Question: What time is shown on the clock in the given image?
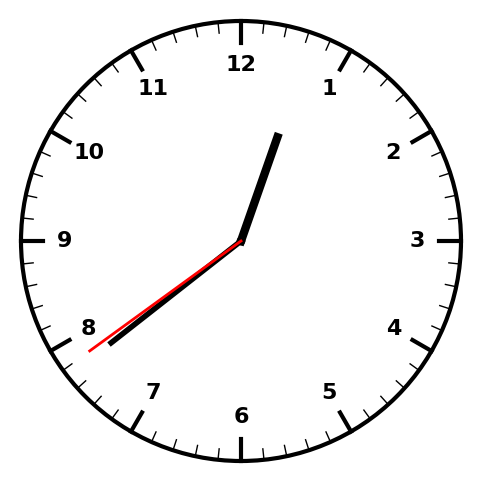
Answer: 12:38:39